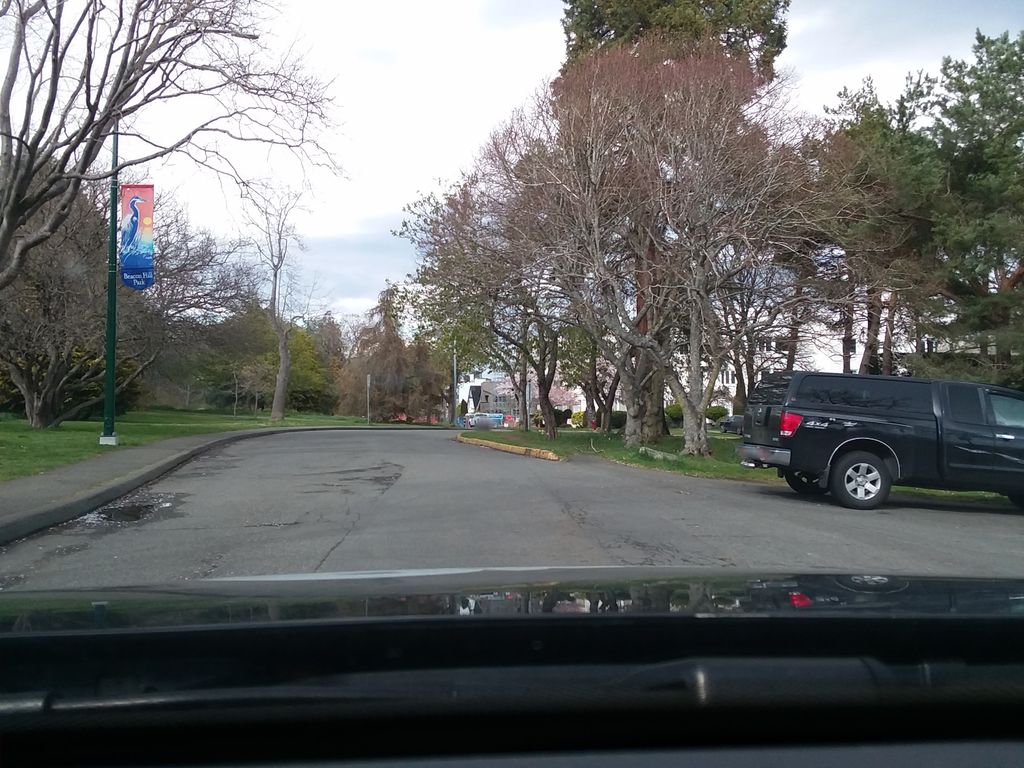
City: victoria